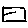
Label: square